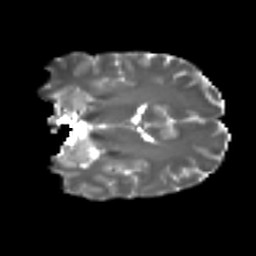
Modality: T2w
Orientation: coronal
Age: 30
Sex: male
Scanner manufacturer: ge
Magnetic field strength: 3 T
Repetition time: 7.8 s
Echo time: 0.0609 s